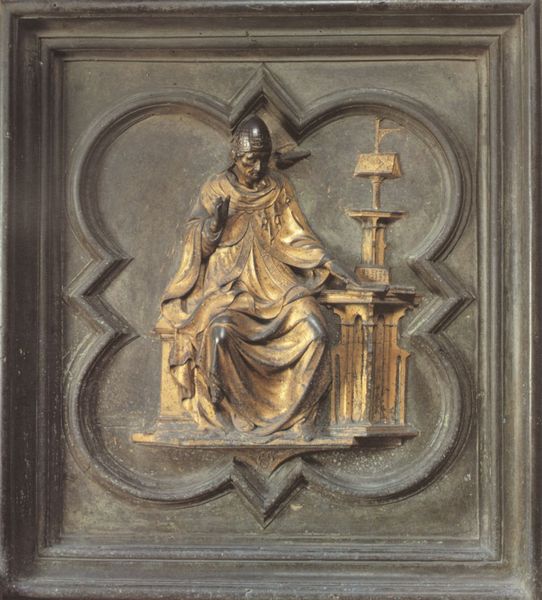
Titel: Nordtür
Künstler: Lorenzo Ghiberti
Standort: Florenz, Baptisterium (EU - I - Toskana)
Schlagwörter: hand, mann, geste, holz, säule, tisch, tür, rose, rahmen, stein, taube, gewand, gold, mantel, sitzend, relief, fahne, bischof, kaiser, könig, papst, thron, detail, sitzt, bronze, podest, buch, medaillon, kupfer, helm, florenz, ständer, karl, schreibpult, kleeblatt, baptisterium, andrea, gregor, pisano, ambrosius, bienenstock, andrea pisano, heliger, raube, lkopf, gregor der große